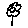
Label: flower